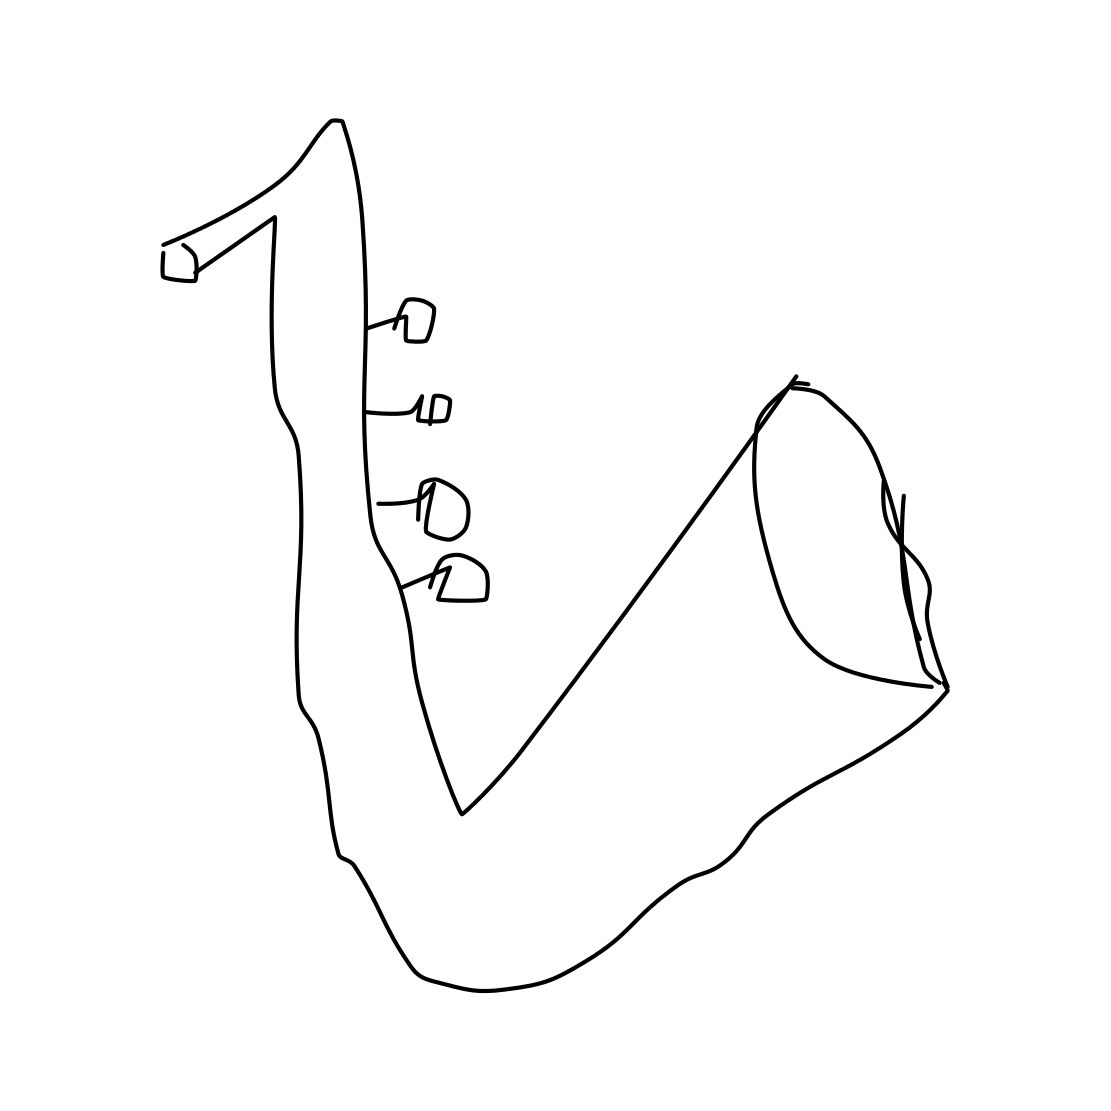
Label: saxophone